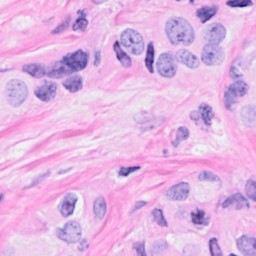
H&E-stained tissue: Breast